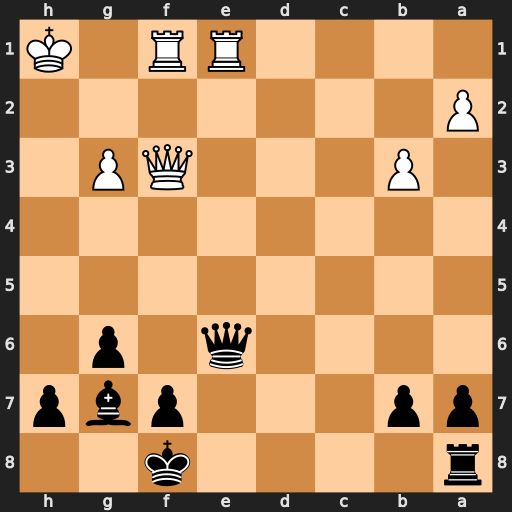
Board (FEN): r4k2/pp3pbp/4q1p1/8/8/1P3QP1/P7/4RR1K
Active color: b
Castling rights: -
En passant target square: -
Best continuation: Qh3+ Kg1 Bd4+